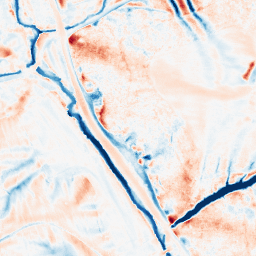
Category: edge_preserving
Decomposition family: median
Decomposition parameters: size: 21
Upsampling method: sinc_blackman
Upsampling parameters: scale: 2
kernel_size: 16
Upsampling scale: 2